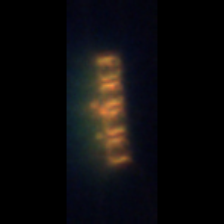
Taxon: Chaetoceros
Group: Diatoms